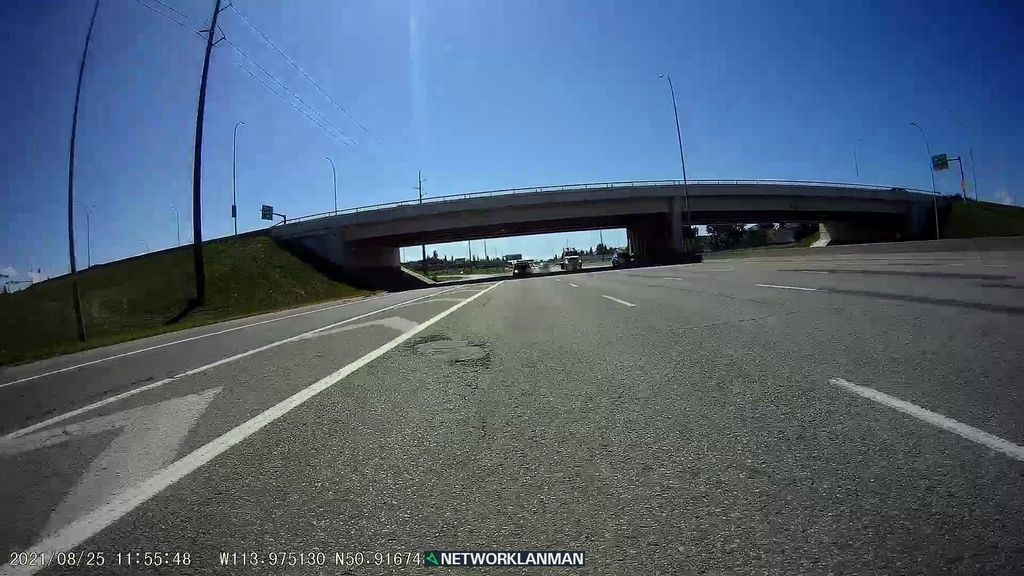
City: calgary